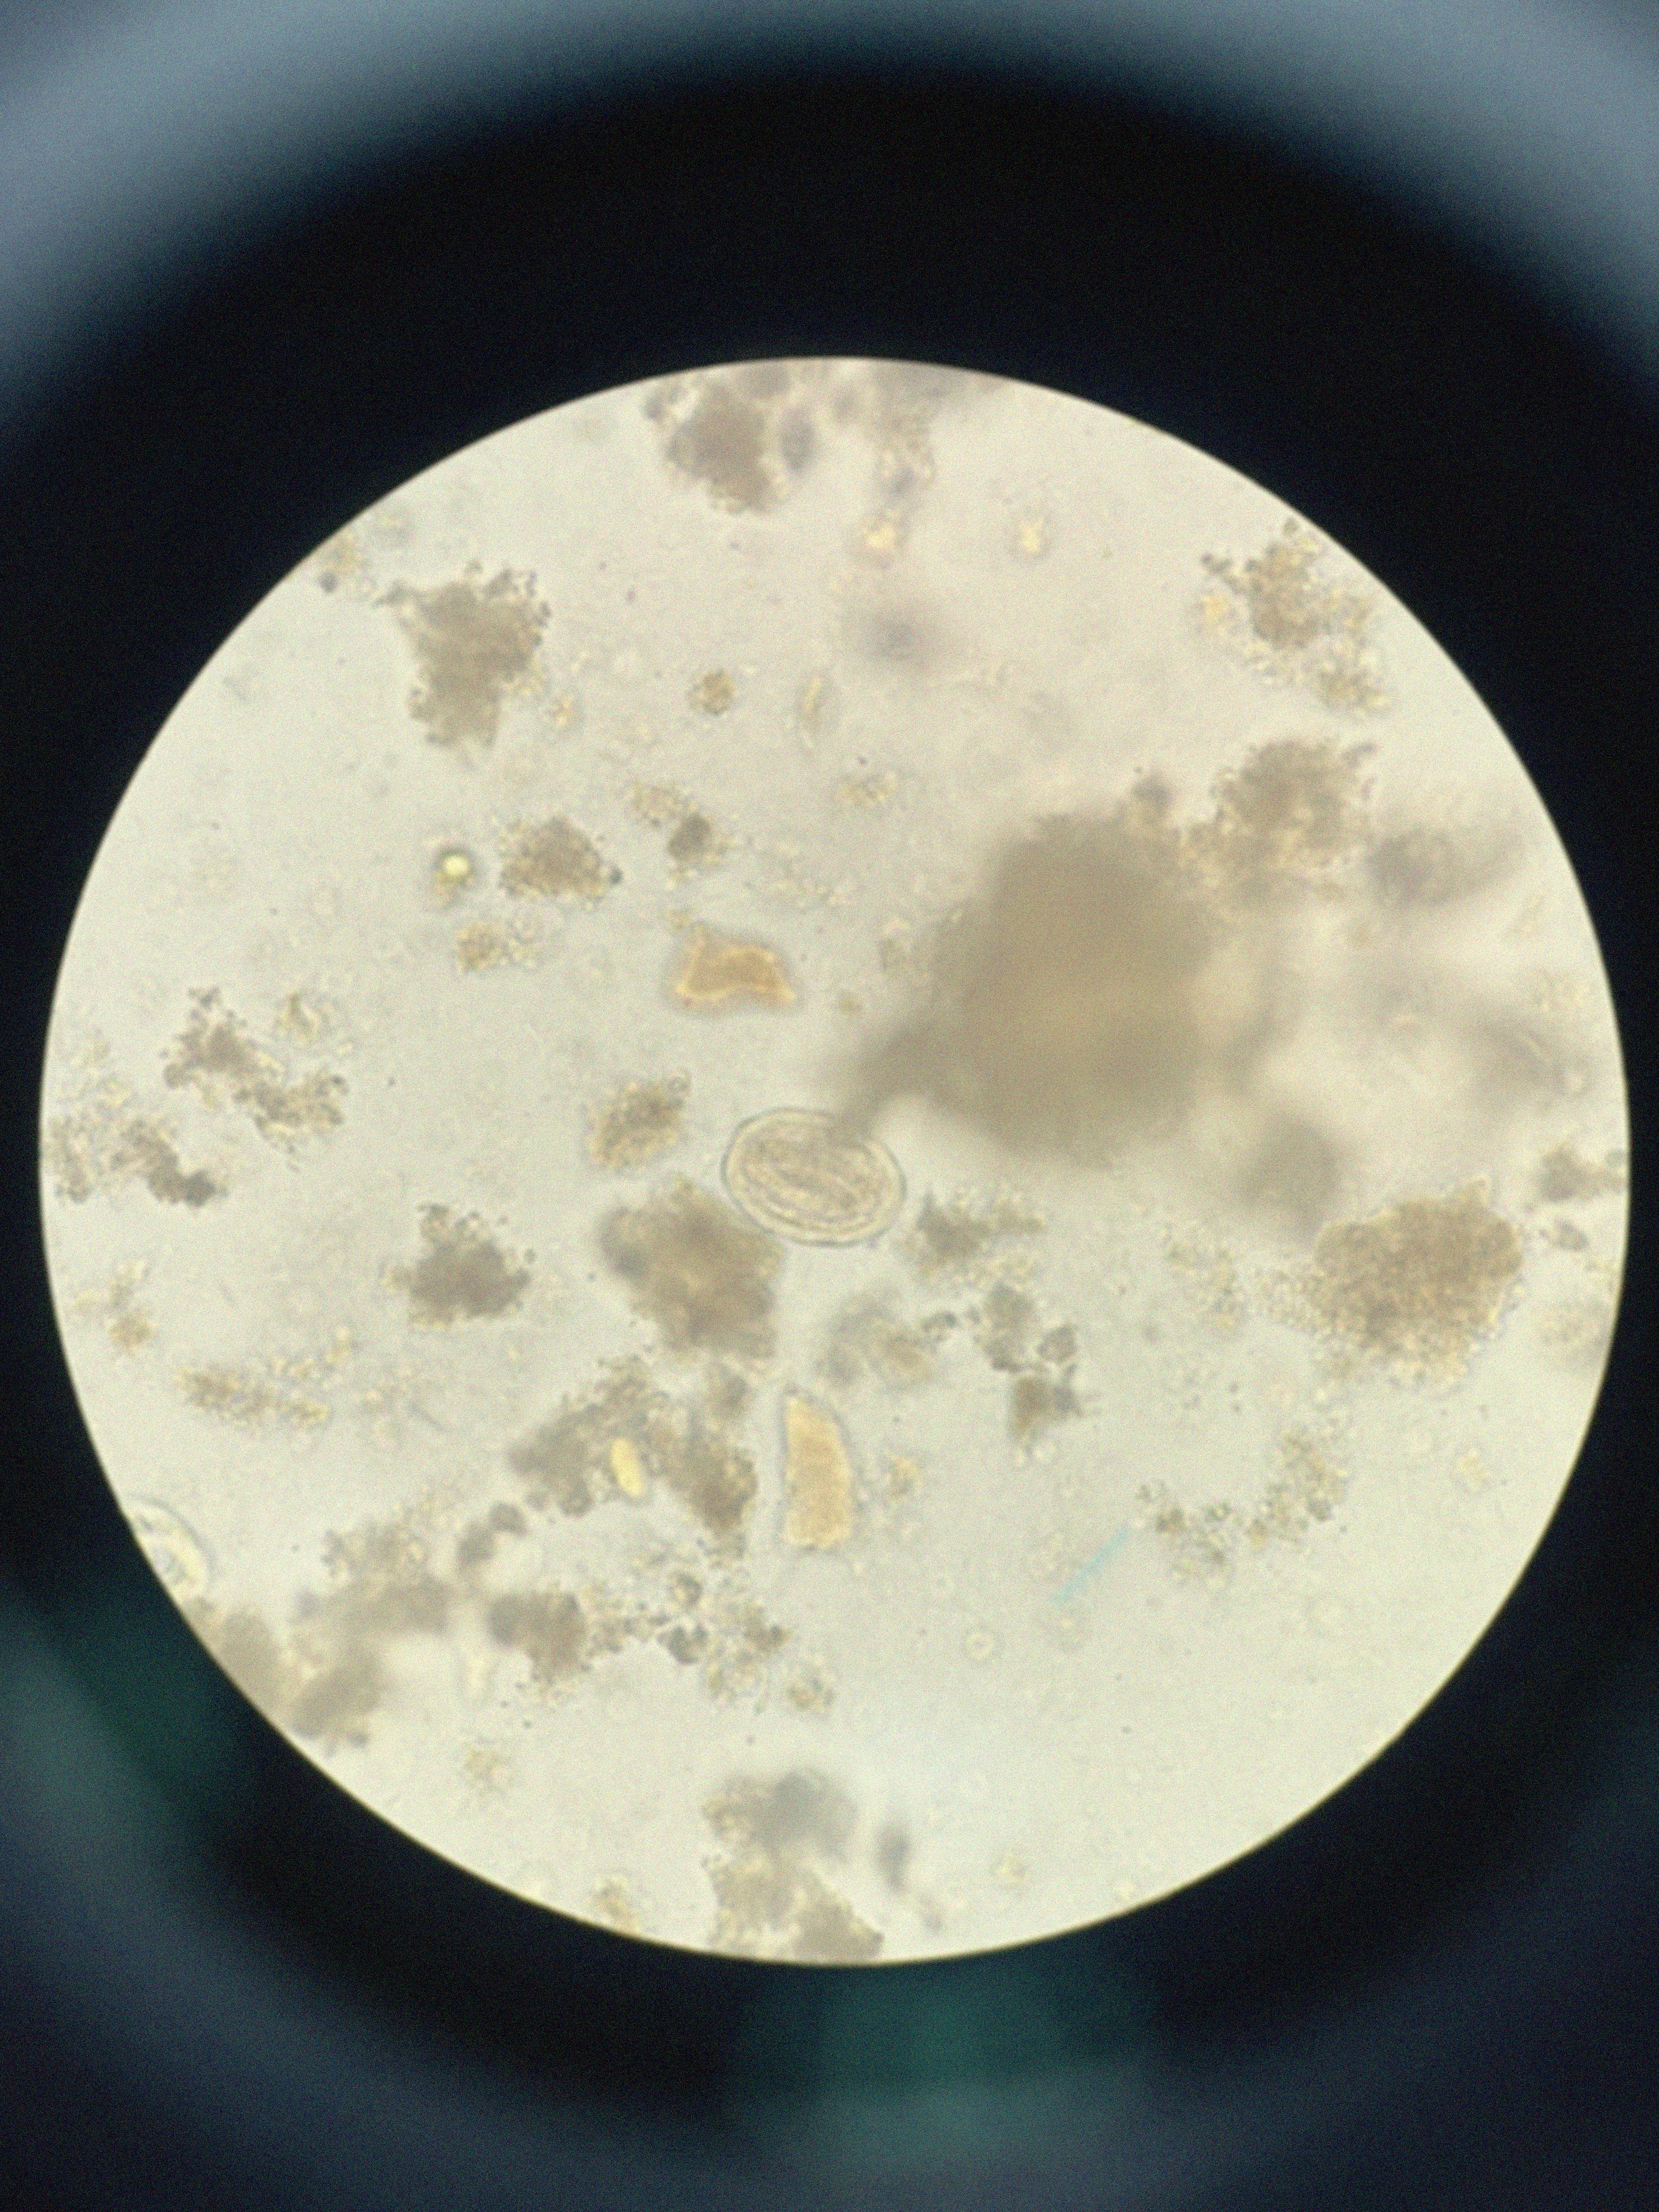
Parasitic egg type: Ascaris lumbricoides